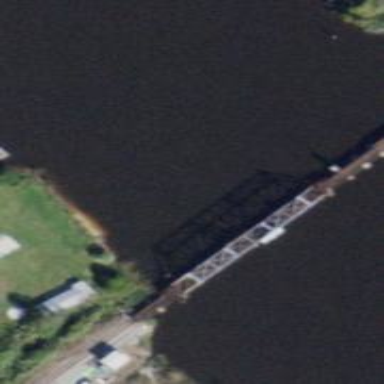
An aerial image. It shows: Movable bridge over railway.